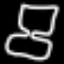
Label: hourglass